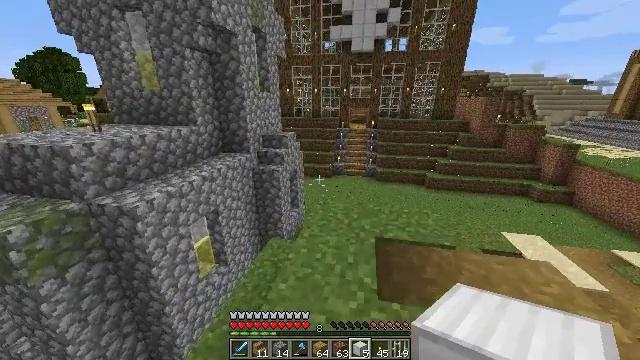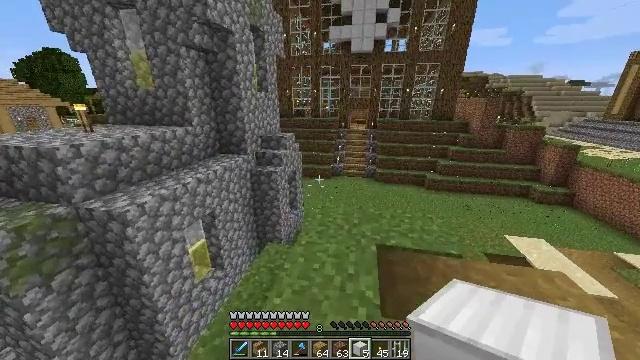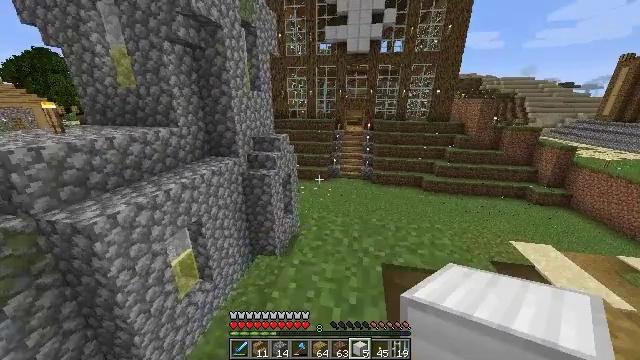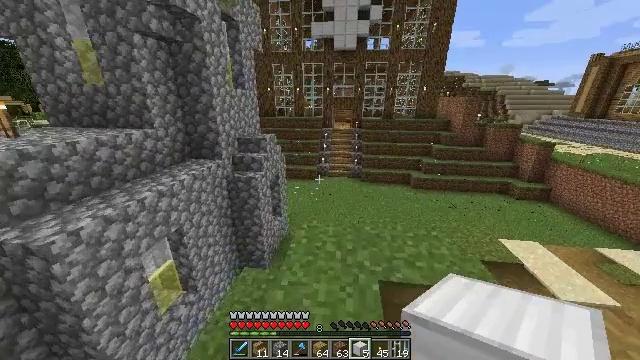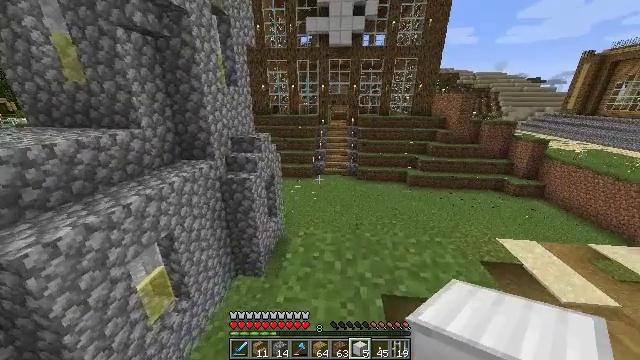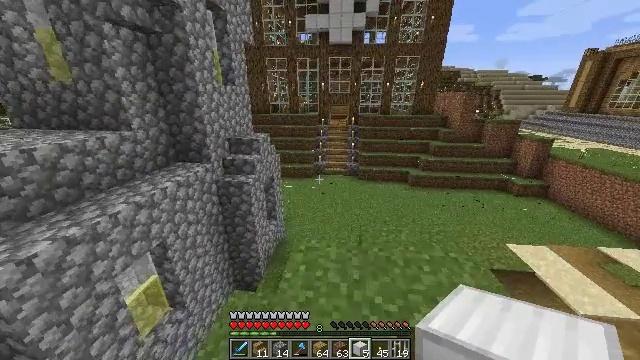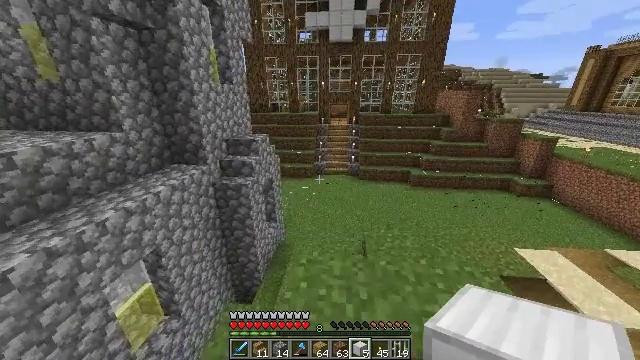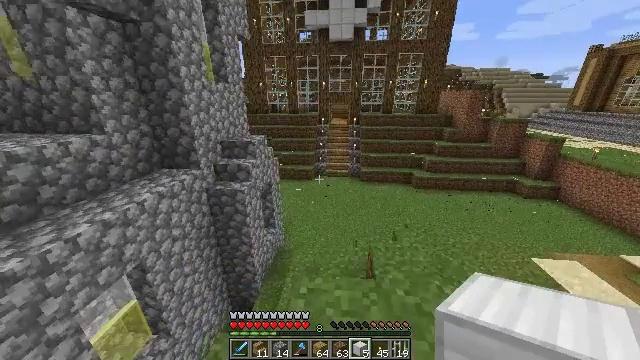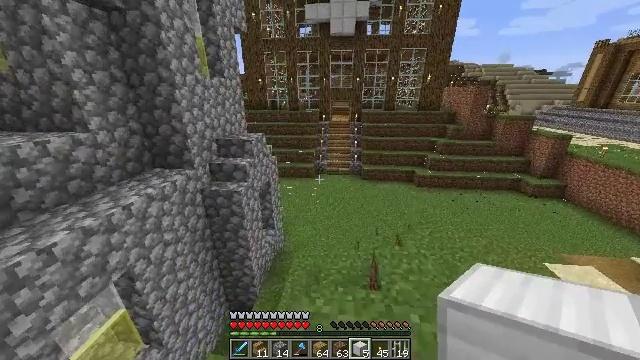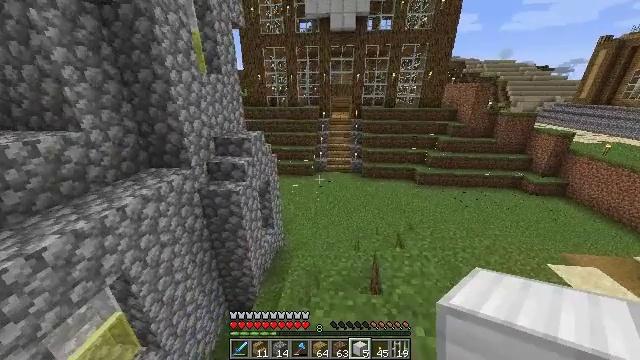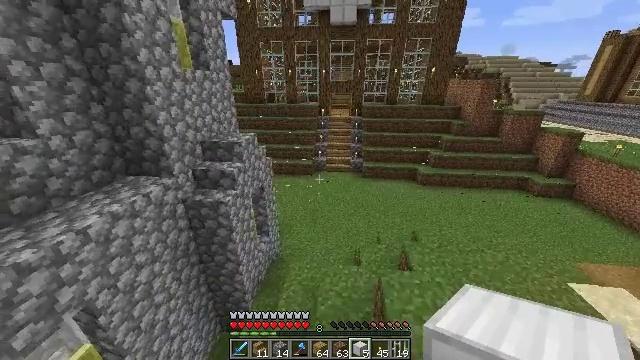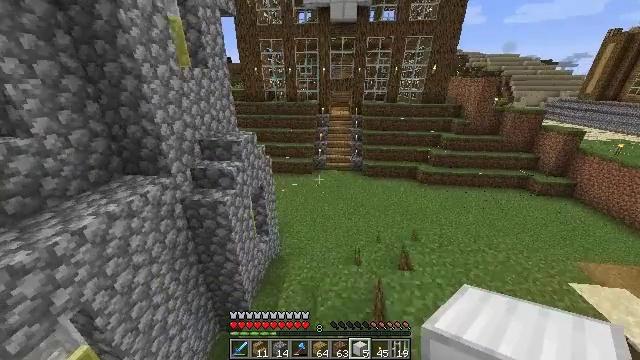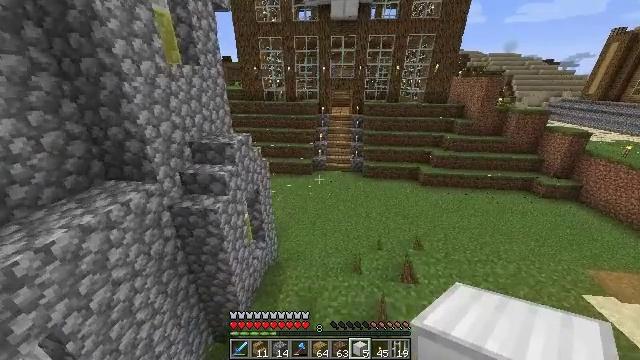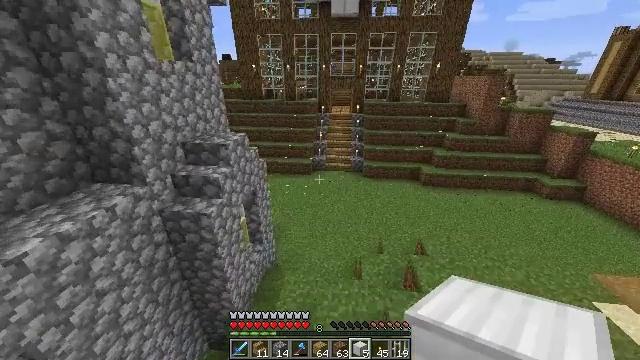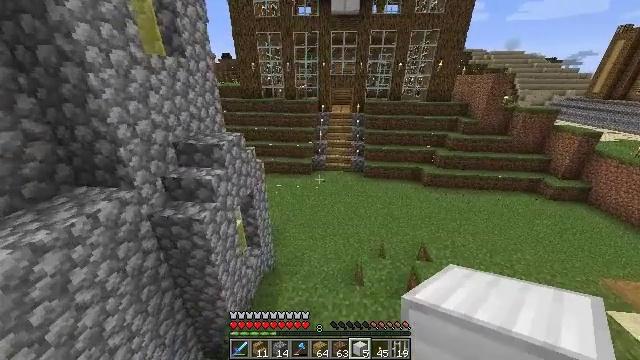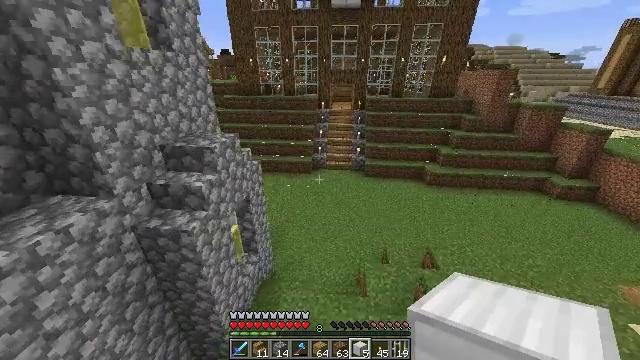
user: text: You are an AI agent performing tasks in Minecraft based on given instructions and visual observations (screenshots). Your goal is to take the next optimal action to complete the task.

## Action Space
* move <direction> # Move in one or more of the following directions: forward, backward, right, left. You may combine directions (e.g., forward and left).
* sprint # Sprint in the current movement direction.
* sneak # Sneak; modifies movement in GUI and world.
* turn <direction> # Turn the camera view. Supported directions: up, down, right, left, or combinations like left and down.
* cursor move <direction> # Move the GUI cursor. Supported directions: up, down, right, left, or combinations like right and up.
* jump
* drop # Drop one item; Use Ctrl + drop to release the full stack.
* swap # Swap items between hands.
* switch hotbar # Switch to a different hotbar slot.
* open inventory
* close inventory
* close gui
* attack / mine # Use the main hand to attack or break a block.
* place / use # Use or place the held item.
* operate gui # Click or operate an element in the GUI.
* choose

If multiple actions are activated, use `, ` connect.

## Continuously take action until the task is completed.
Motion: motion action
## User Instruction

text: Break the iron block.
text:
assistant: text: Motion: move forward, sprint
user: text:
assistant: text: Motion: move forward, sprint, turn right
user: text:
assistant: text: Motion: move forward, sprint, turn right
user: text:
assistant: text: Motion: move forward, sprint, turn right
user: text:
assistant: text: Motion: move forward
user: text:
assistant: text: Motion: move forward
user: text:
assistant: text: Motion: move forward, sprint
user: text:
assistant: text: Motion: move forward, sprint
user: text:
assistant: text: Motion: move forward, sprint
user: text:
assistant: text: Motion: move forward, sprint
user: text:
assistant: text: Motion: move forward
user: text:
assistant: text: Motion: move forward
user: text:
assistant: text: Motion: move forward, sprint
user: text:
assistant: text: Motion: move forward, sprint
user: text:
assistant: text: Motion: move forward, sprint
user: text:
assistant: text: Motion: move forward, sprint, turn down
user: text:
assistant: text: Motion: move forward, turn down
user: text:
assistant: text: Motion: move forward
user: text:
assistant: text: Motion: move forward
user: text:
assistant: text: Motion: move forward, sprint
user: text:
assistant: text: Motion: move forward, sprint
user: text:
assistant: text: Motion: move forward, sprint
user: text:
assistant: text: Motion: move forward
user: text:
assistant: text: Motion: move forward
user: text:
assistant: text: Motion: move forward
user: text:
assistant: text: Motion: move forward, sprint
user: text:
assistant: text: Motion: move forward, sprint
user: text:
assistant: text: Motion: move forward, sprint
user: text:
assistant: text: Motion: move forward
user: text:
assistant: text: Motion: move forward